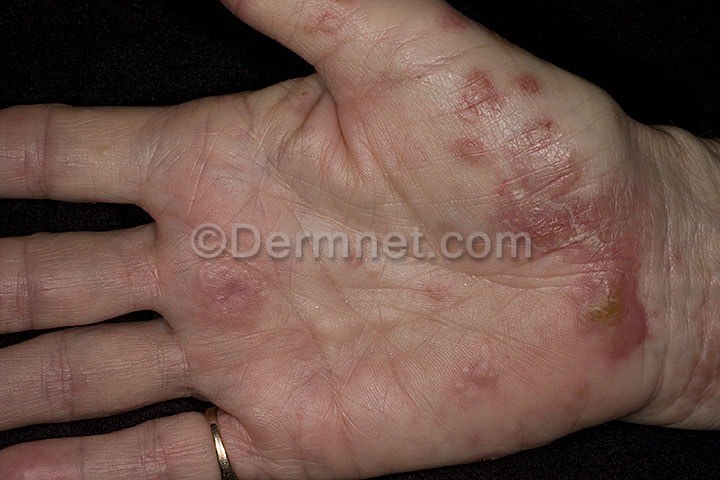
Disease: Psoriasis pictures Lichen Planus and related diseases